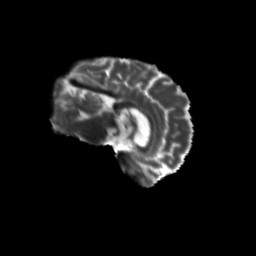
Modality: T2w
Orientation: sagittal
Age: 56
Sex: male
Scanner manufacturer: siemens
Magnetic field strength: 3 T
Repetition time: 4.71 s
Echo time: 0.0906 s